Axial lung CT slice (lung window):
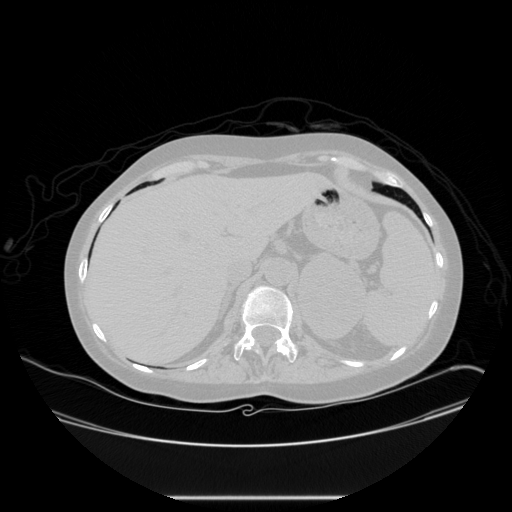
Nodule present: no